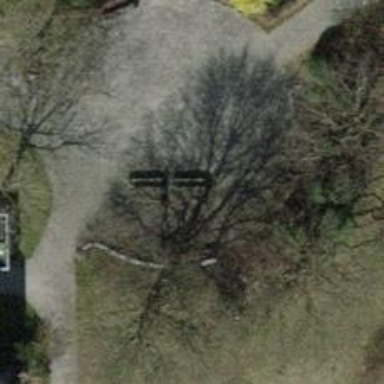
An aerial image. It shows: Picnic table located in leisure land area.